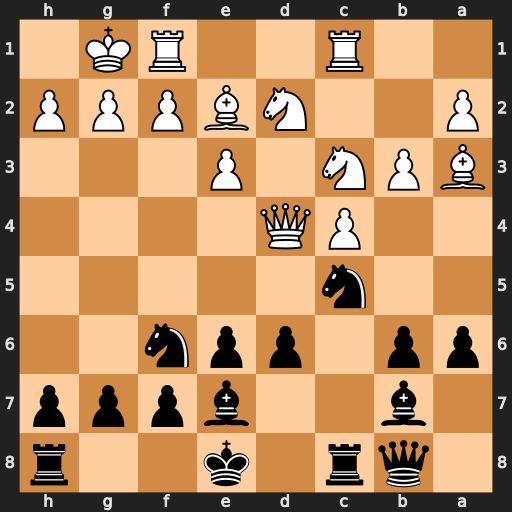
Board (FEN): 1qr1k2r/1b2bppp/pp1ppn2/2n5/2PQ4/BPN1P3/P2NBPPP/2R2RK1
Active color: b
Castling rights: k
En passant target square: -
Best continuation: e5 Qh4 Nfe4